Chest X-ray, PA view. Patient: 56 years old, sex M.
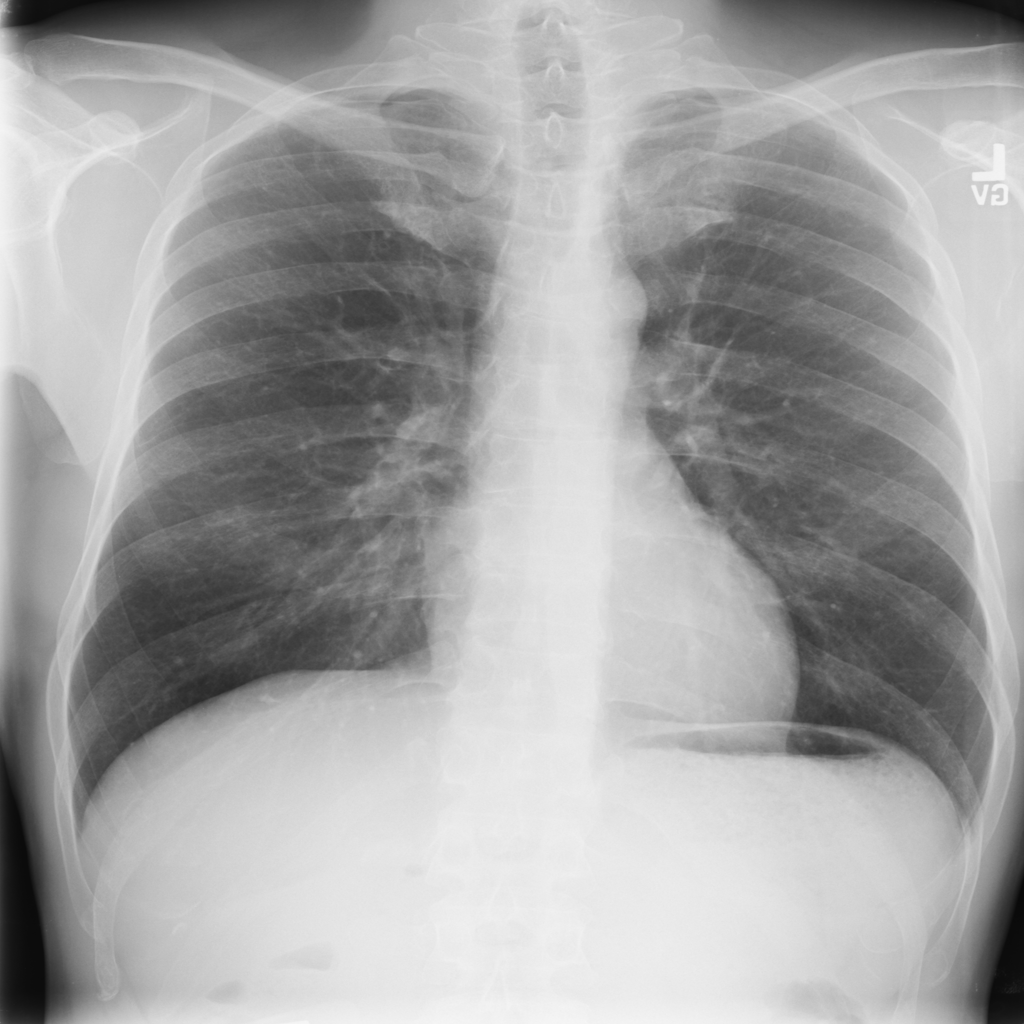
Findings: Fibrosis